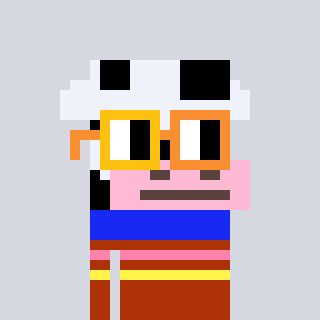
a pixel art character with square yellow and orange glasses, a cow-shaped head and a hotbrown-colored body on a cool background